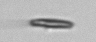
Label: fiber